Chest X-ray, AP view. Patient: 30 years old, sex M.
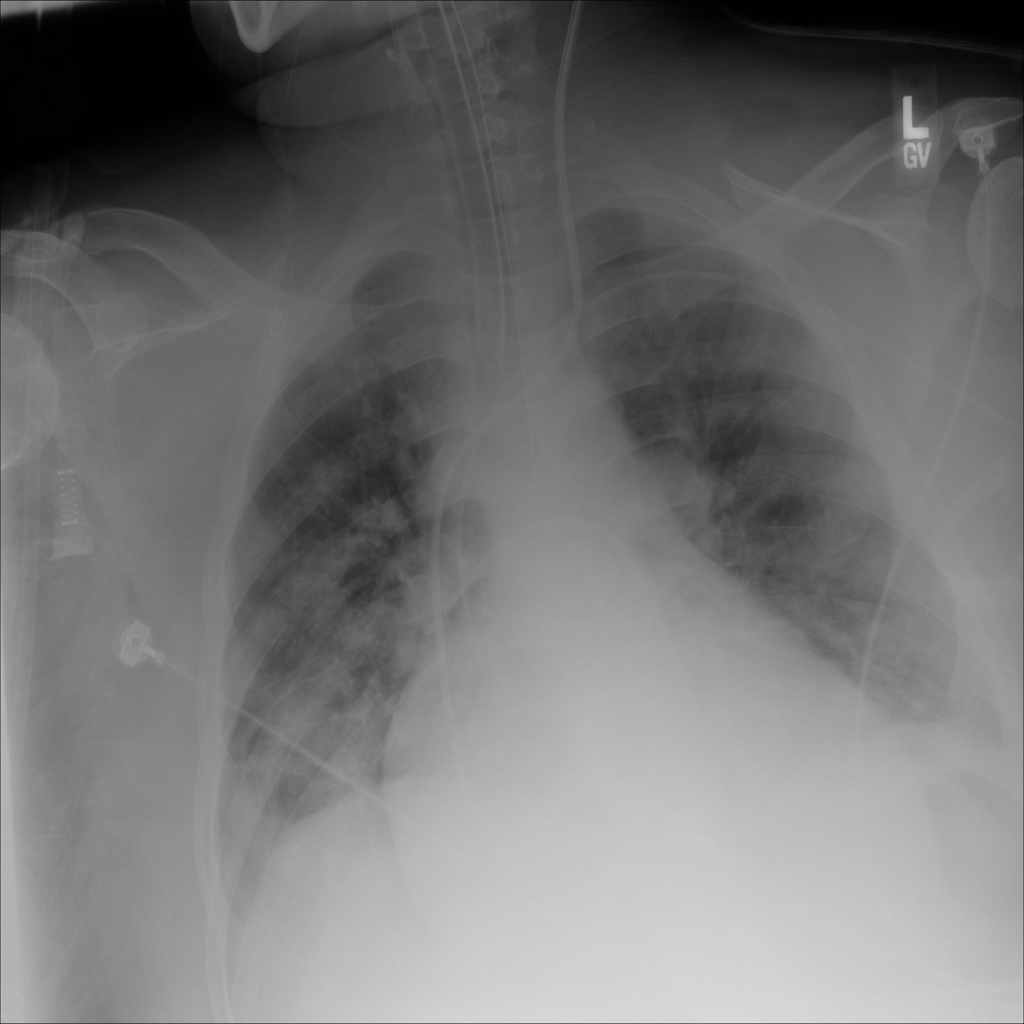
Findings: Edema